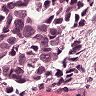
Metastatic tissue present: yes